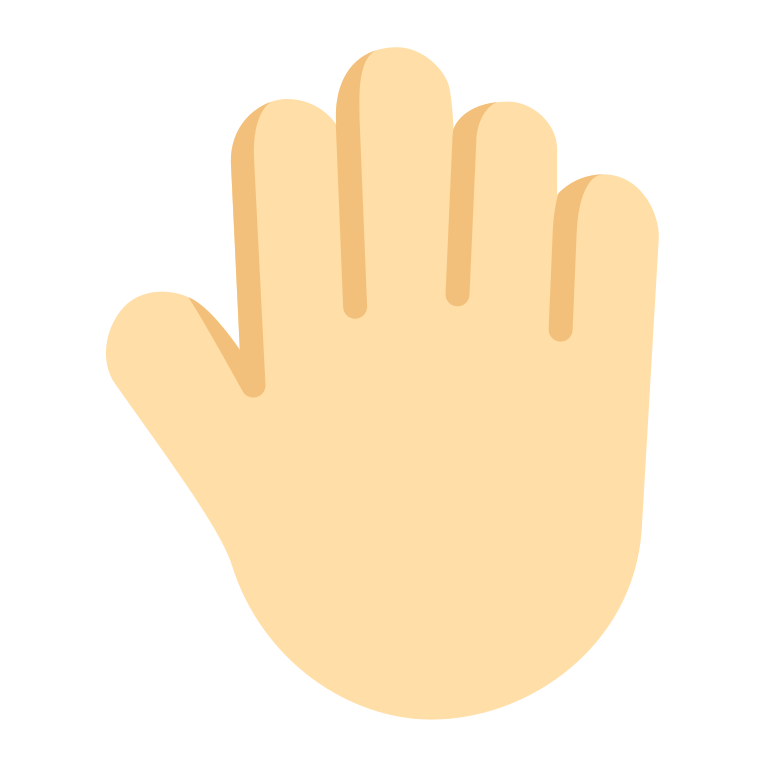
raised back of hand flat light